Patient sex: M
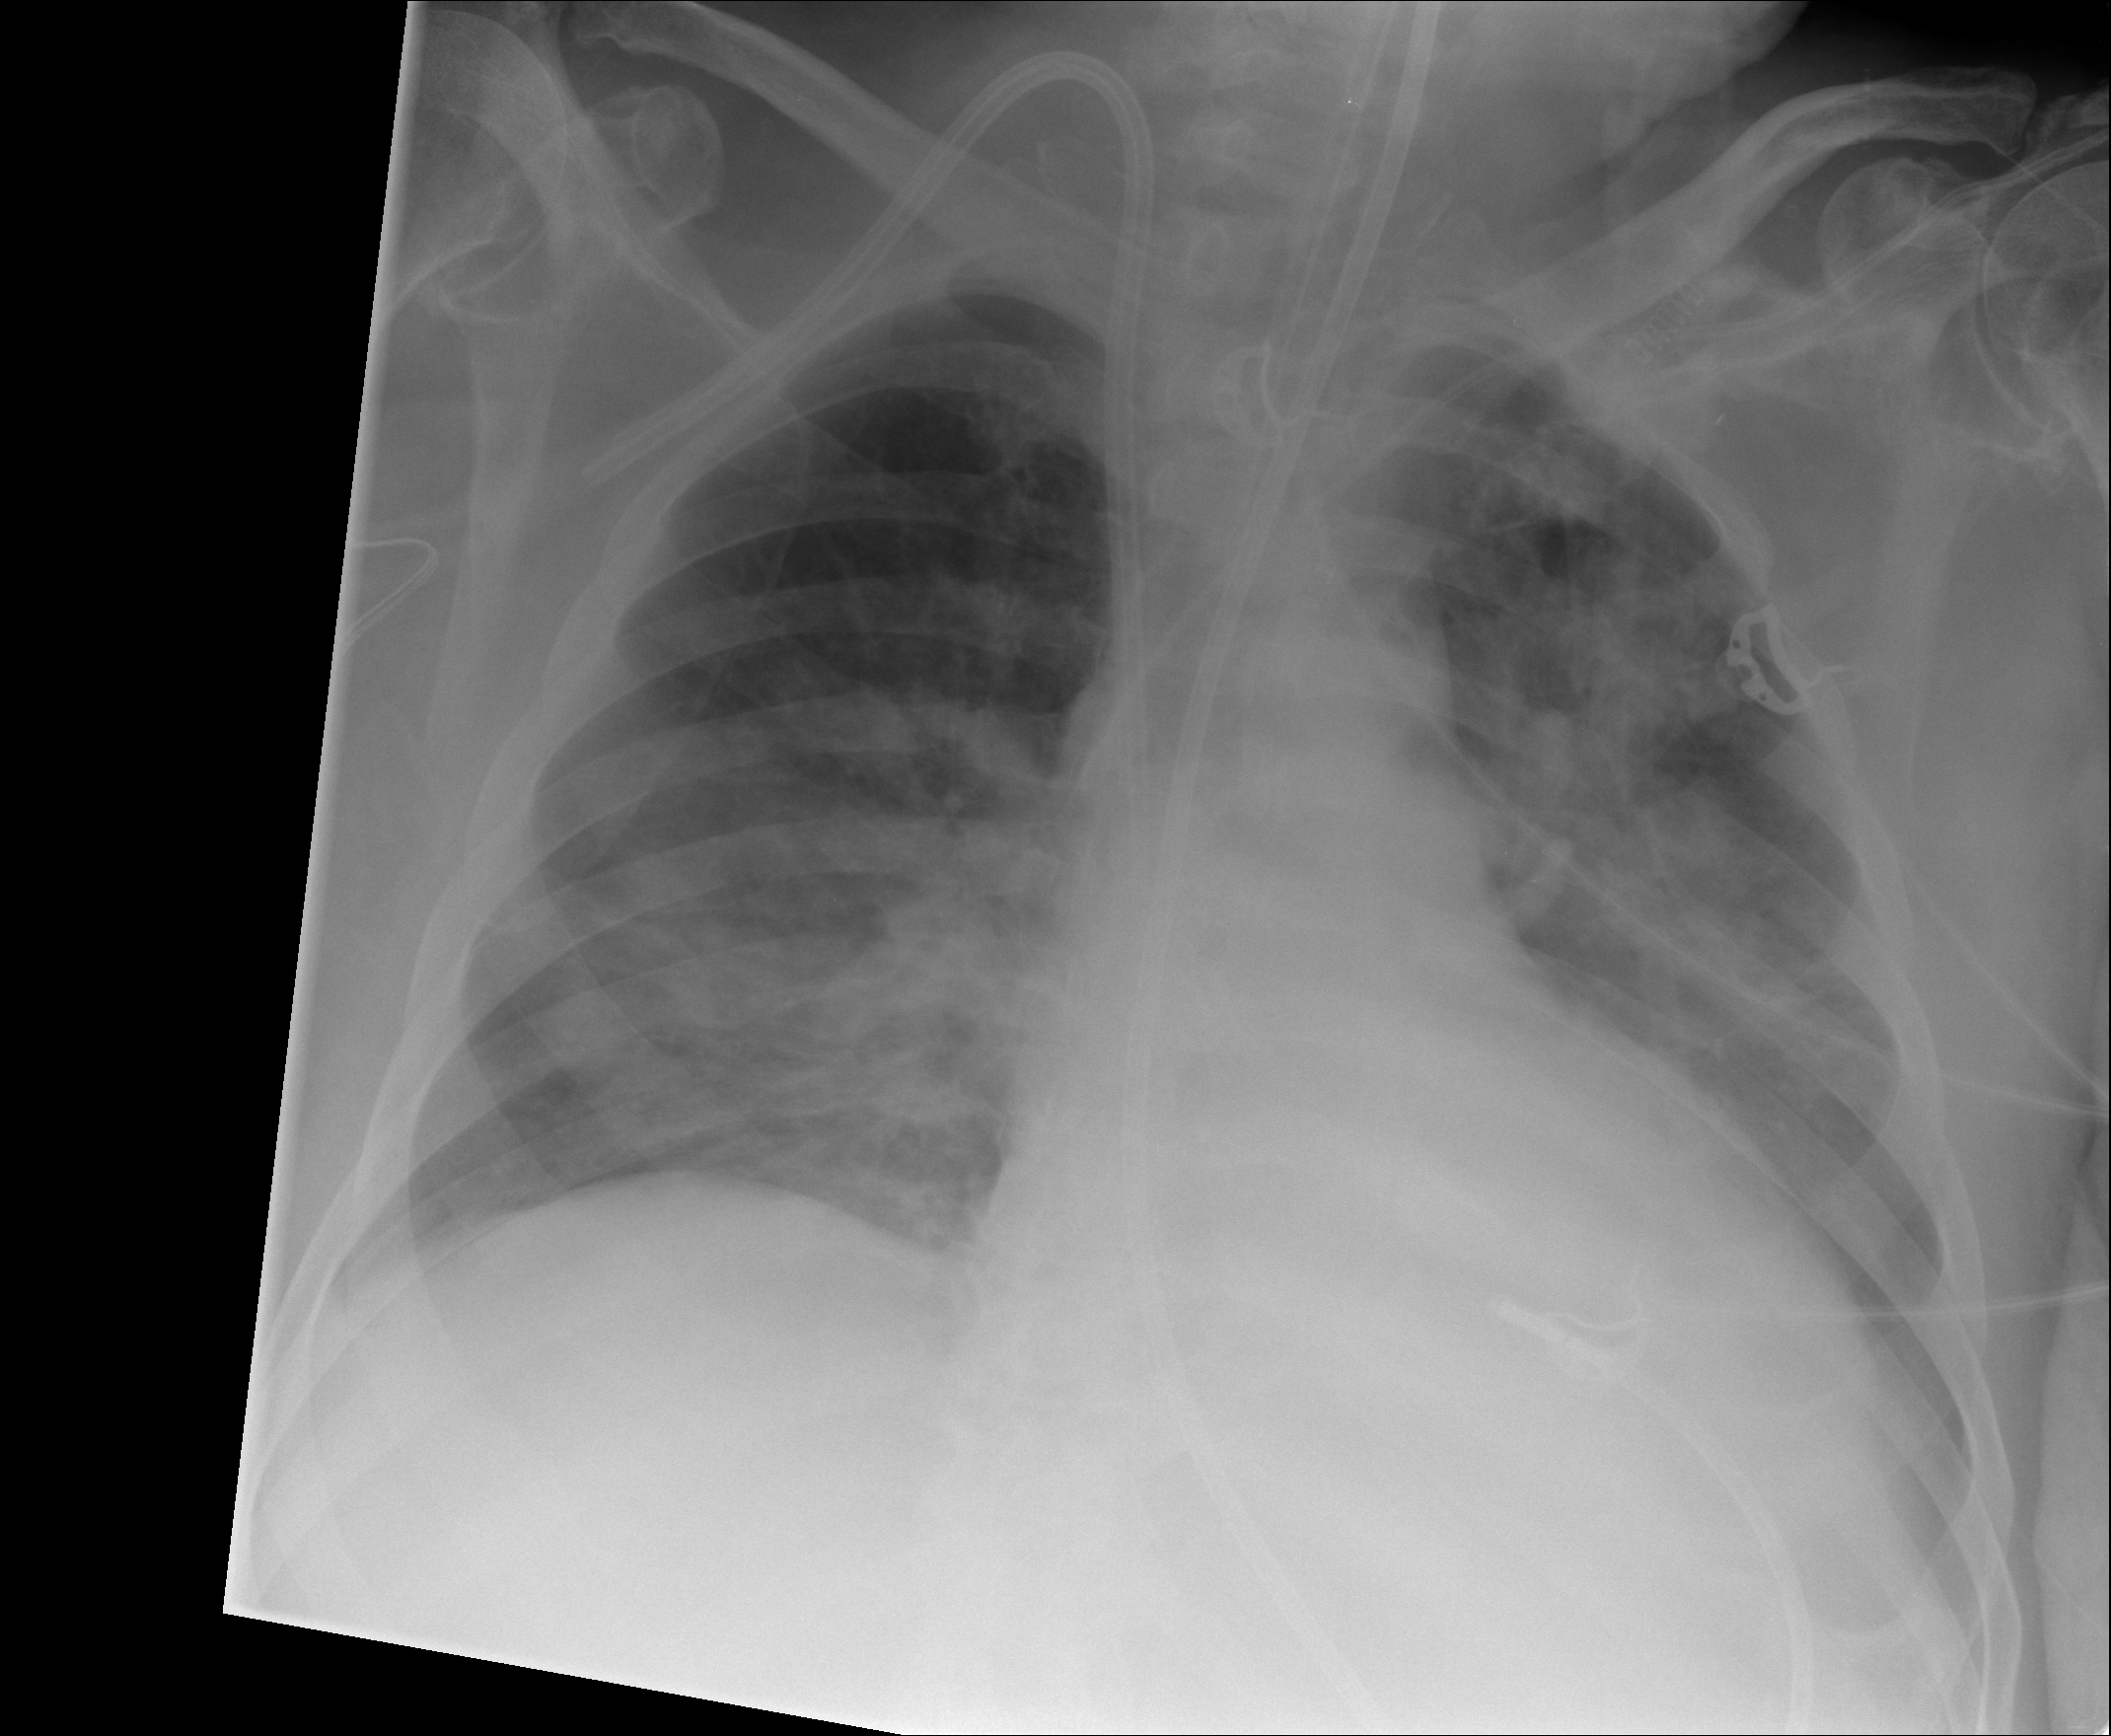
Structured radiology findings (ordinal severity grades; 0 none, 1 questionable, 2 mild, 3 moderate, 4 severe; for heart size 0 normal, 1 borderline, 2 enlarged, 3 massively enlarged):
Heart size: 2
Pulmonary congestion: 2
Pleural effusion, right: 2
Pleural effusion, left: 2
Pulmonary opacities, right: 3
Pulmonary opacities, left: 3
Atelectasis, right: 0
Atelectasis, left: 0